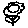
Label: flower